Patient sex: M
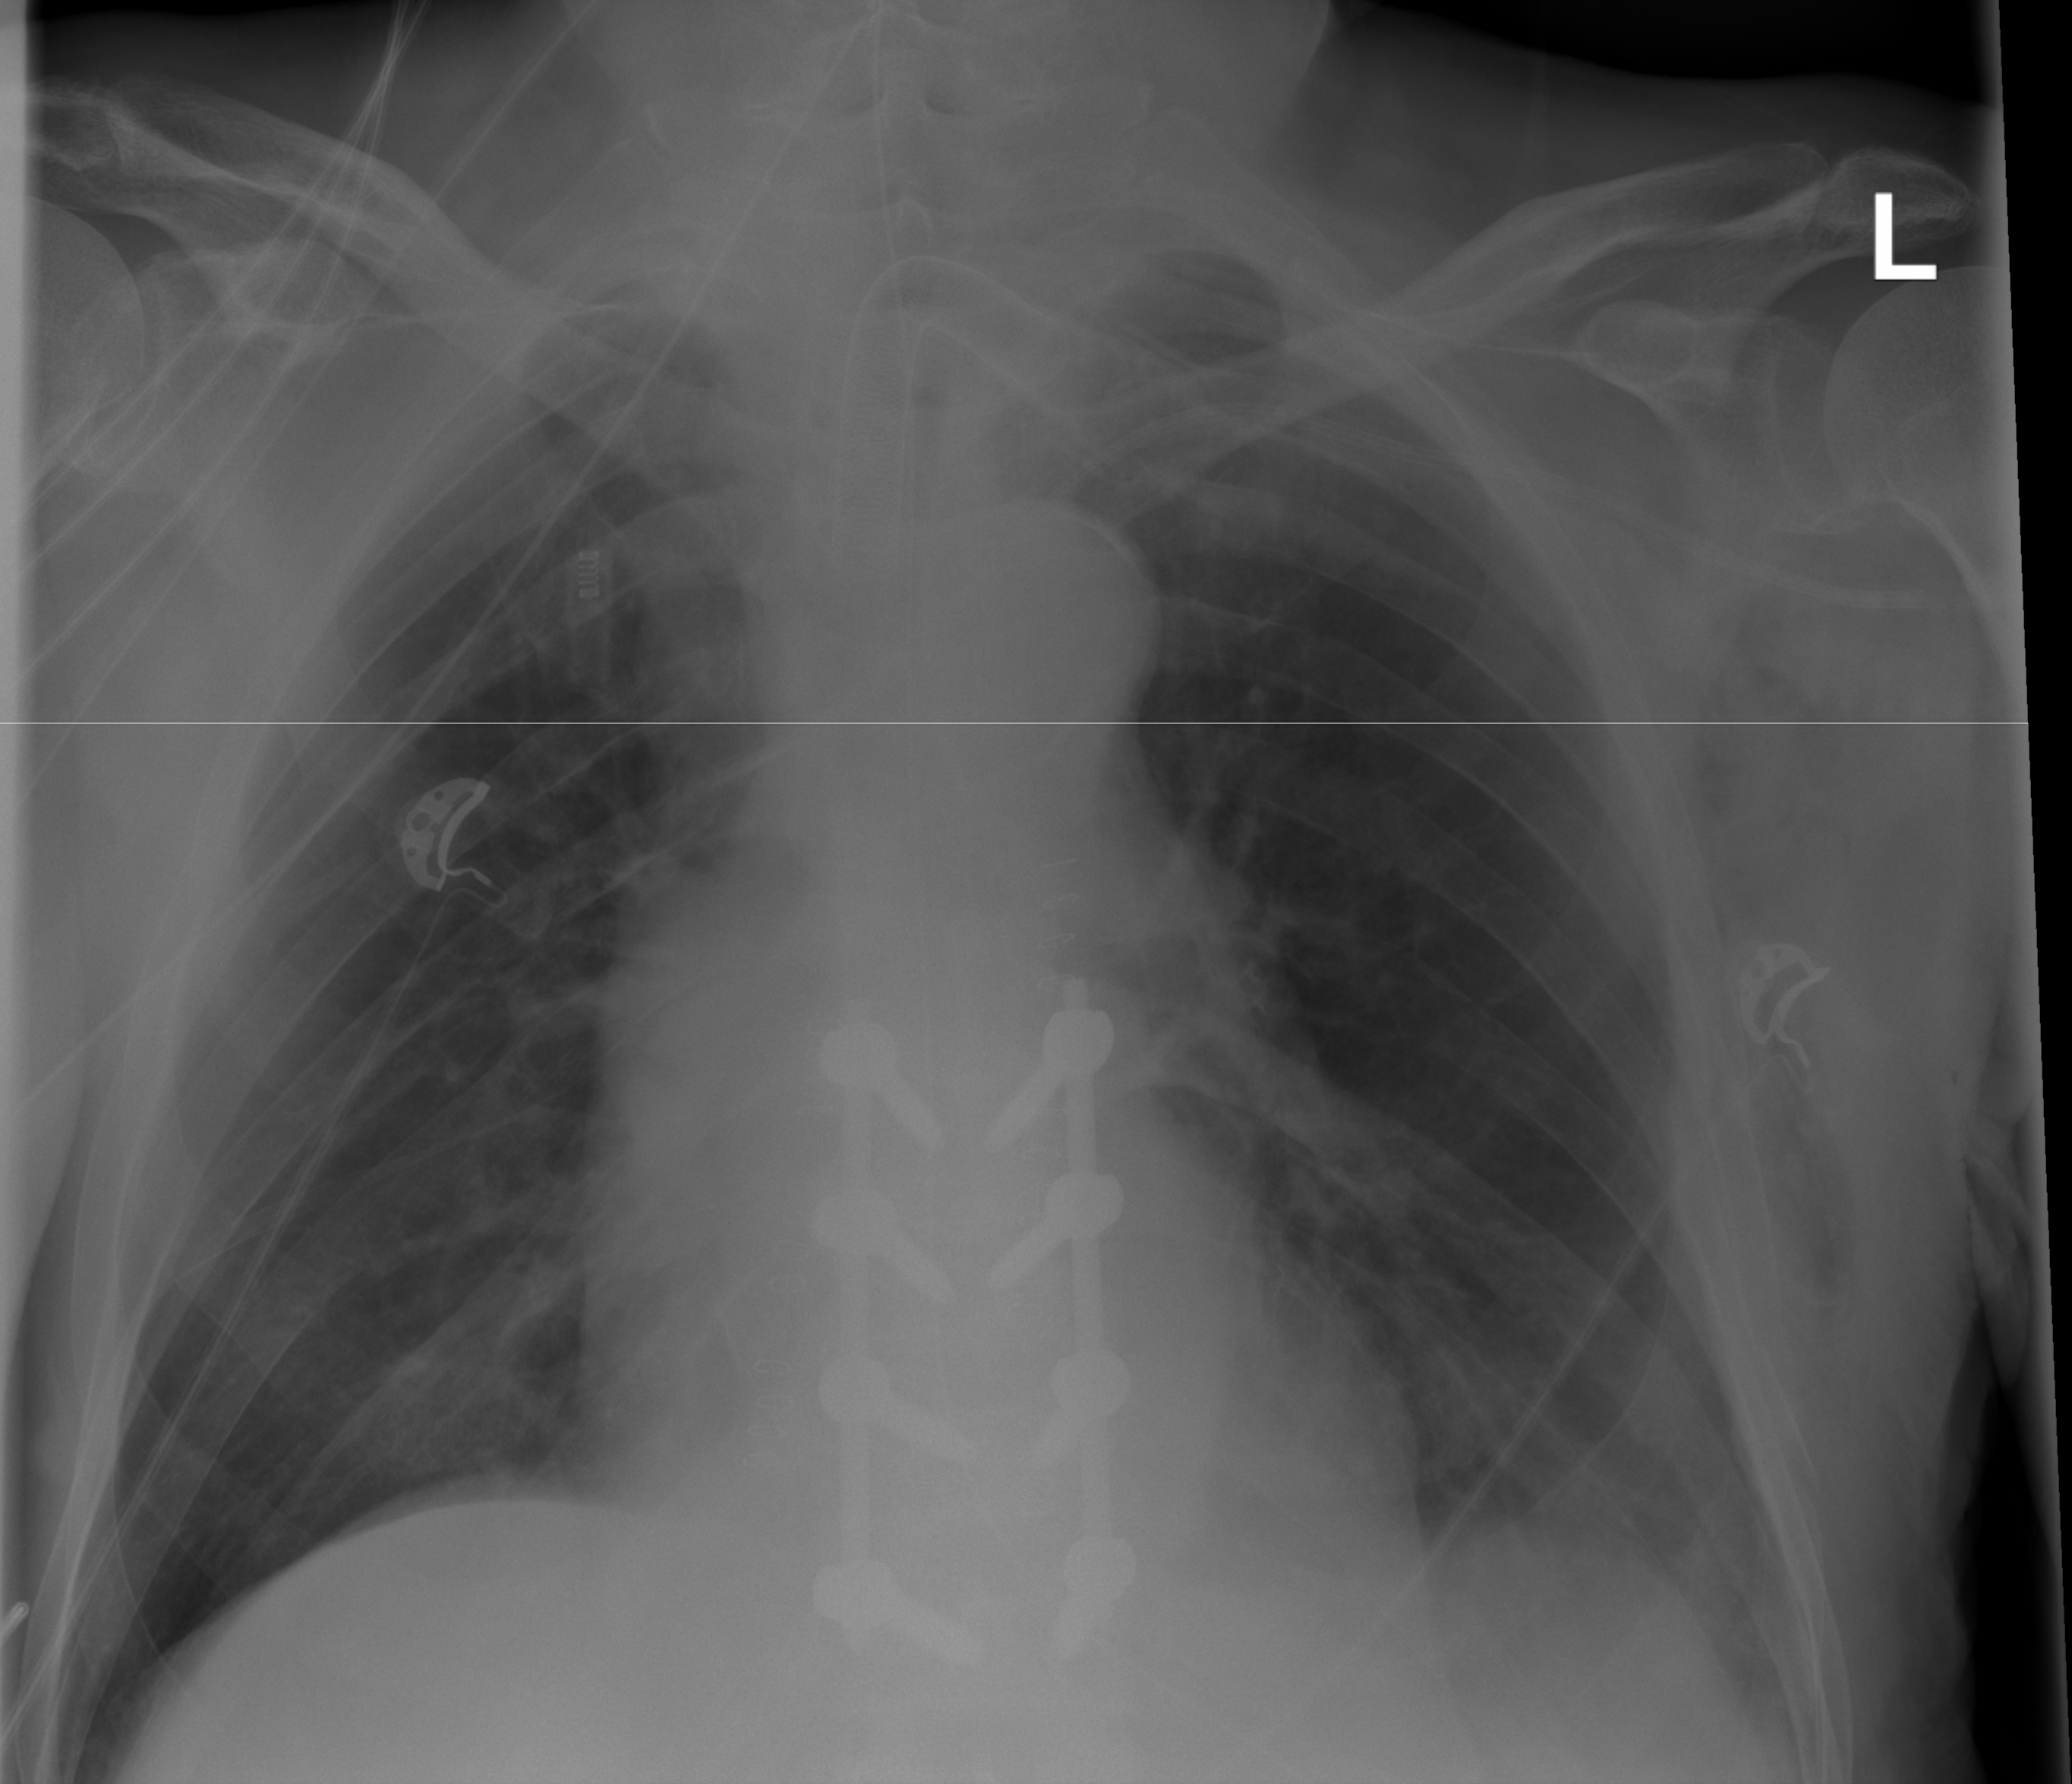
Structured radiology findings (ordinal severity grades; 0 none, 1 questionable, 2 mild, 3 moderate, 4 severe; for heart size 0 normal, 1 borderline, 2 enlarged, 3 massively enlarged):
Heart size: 1
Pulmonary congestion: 0
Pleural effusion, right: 0
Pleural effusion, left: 2
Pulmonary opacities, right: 0
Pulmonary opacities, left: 0
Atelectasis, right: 0
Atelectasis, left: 2